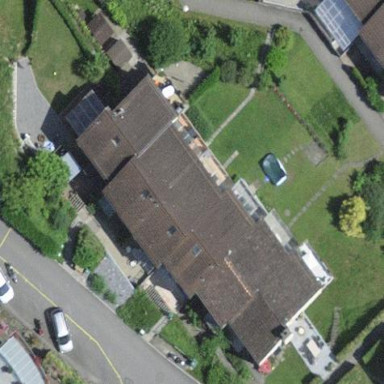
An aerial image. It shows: Detached building.